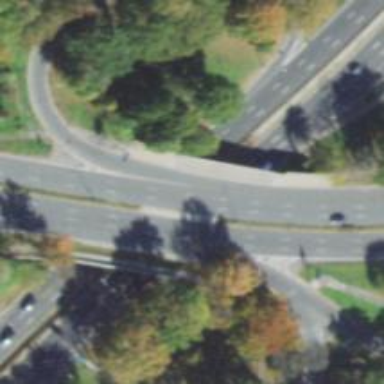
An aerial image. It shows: Trunk highway bridge.